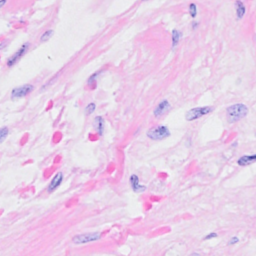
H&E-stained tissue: Breast